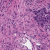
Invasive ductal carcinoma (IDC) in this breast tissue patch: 1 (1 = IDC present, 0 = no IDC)